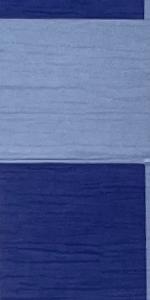
Label: Empty